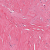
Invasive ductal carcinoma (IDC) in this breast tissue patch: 0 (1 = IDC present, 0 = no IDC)